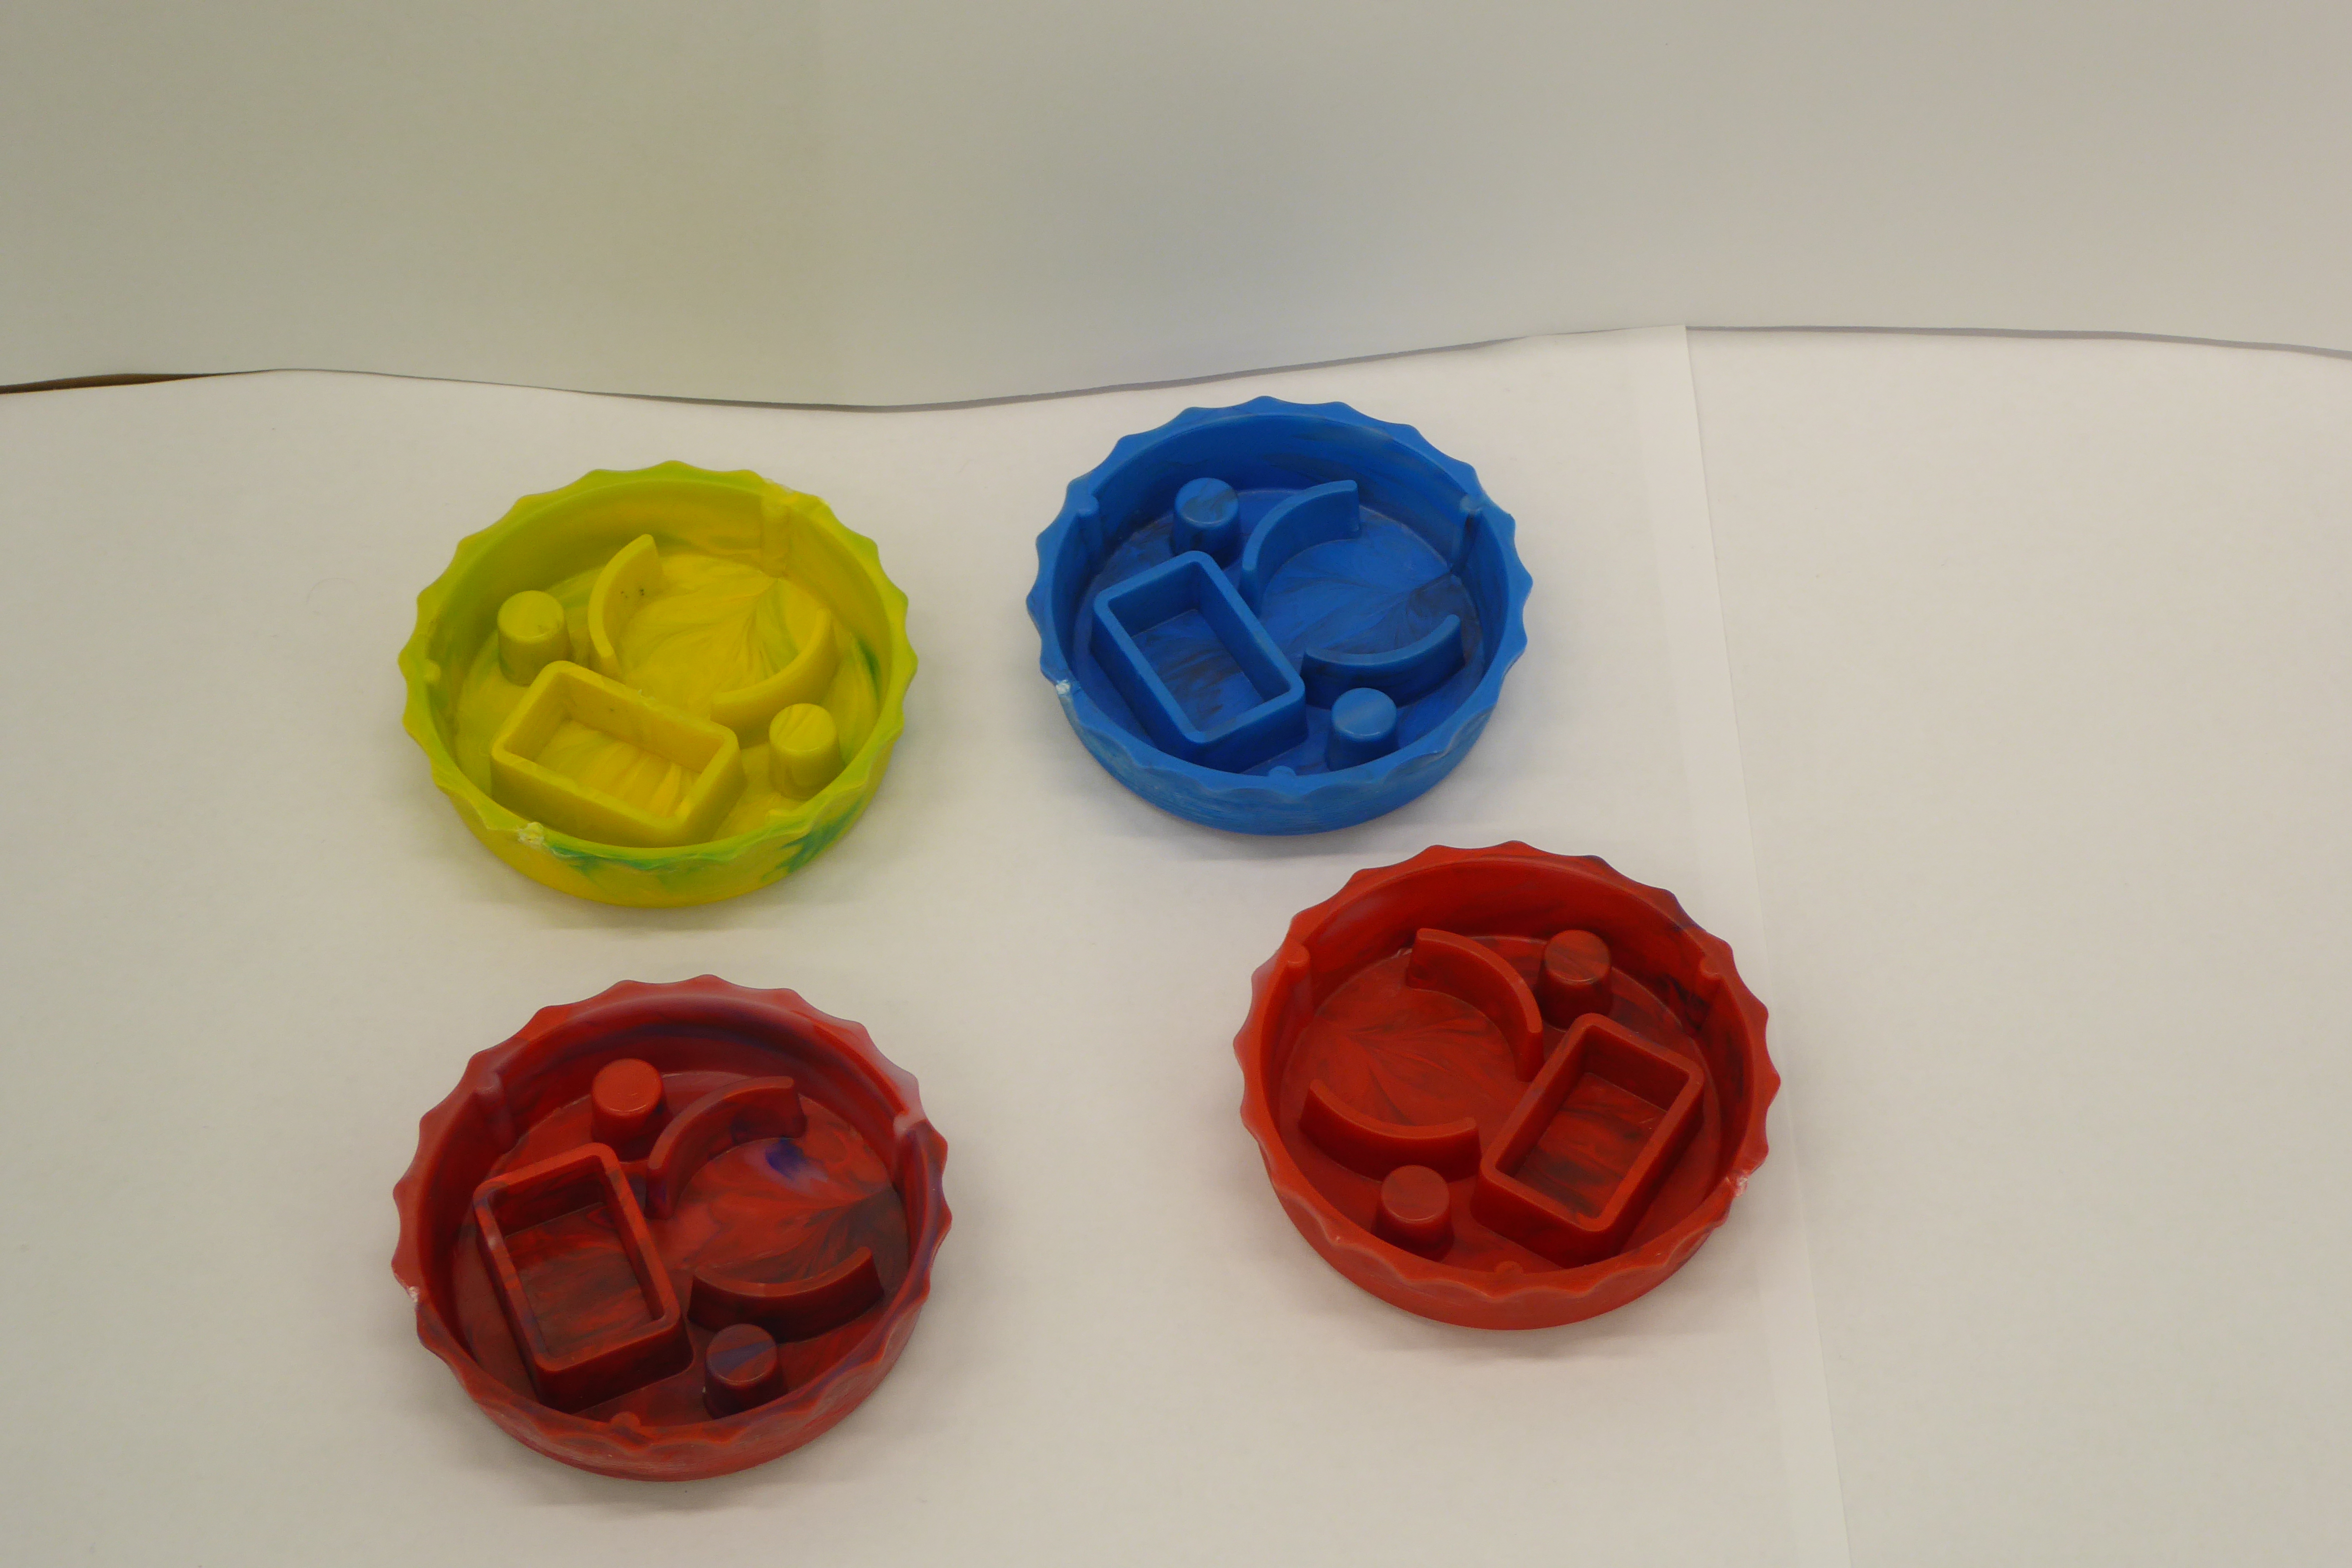
Label: Bottle Opener - Cover